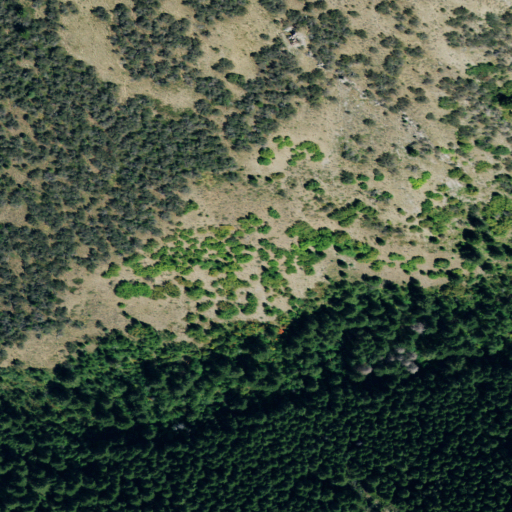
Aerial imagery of gap in Idaho named White Pass containing shrub, evergreen forest, and deciduous forest